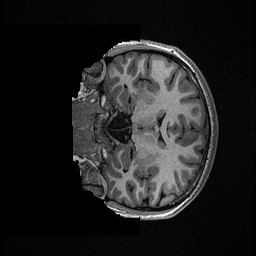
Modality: T1w
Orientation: coronal
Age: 23
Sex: female
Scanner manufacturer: ge
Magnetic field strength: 3 T
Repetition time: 0.006952 s
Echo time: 0.00292 s